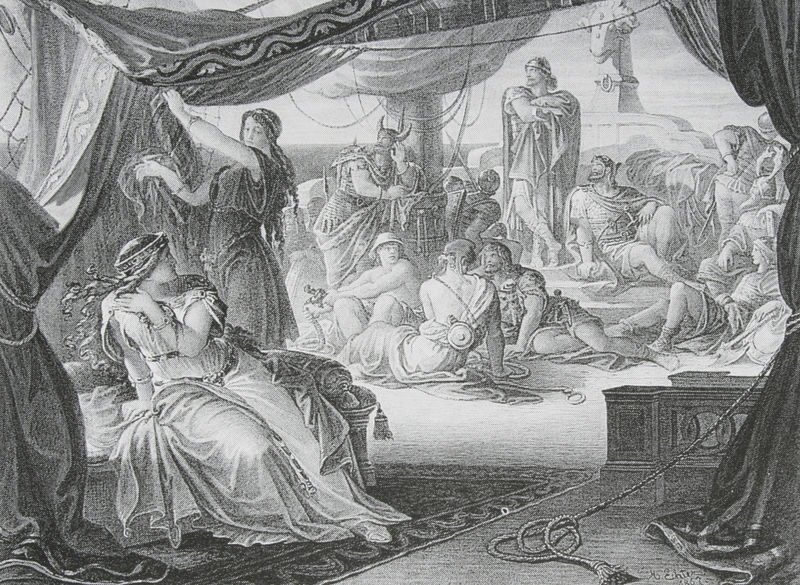
Titel: Szenenillustration zu "Tristan und Isolde" nach der Münchner Uraufführung vom 10. Juni 1865.
1. Aufzug, 1. Szene, Verdeck eines Schiffes
Künstler: Michael Echter
Schlagwörter: himmel, mann, meer, schatten, weiß, frauen, menschen, sitzen, fenster, frau, frisur, frisuren, grau, haar, holz, kleid, licht, männer, schmuck, schwarz, skizze, säule, vordergrund, zeichnung, gürtel, menge, muster, teppich, bart, flasche, gelage, arme, bibel, stehen, vorhang, boden, gewand, haare, schnur, sessel, sitzend, stoff, strick, tücher, gewänder, theater, krone, locken, prinzessin, boot, statue, schiff, segel, sofa, liegen, zöpfe, mast, grafik, graphik, figuren, angst, seemänner, seile, tau, soldaten, vorhänge, bedienstete, bett, teppiche, kordel, quaste, ring, raffung, penis, schild, truhe, antike, seil, druck, schwarzweiss, radierung, waffen, mäntel, helm, entwurf, mythologie, heer, rom, liege, helme, armband, harem, antik, griechen, götter, mythos, dolch, krieger, historismus, antikisierend, baldachin, sesse, feldherr, königin, bommel, hörner, teppisch, odysseus, bordüren, bock, ausruhen, sklaven, reifen, öffnen, zelt, lager, wikinger, schreck, kamel, mannschaft, schifffahrt, sonnenschutz, widder, germanen, legion, sel, faren, widderkopf, lafer, macho, n, hörnerhelm, zelt frauen